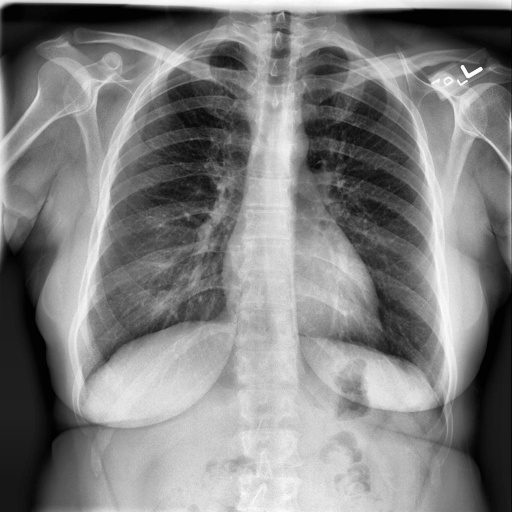
Finding: NORMAL